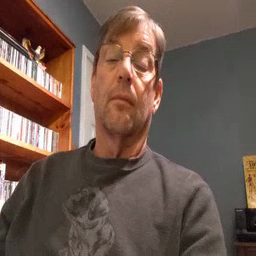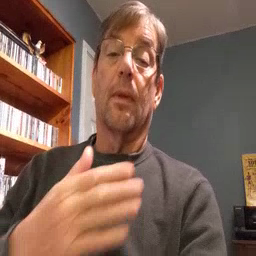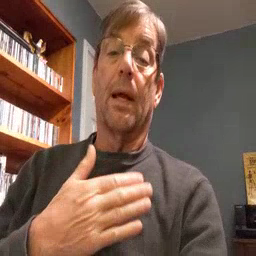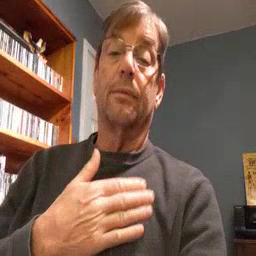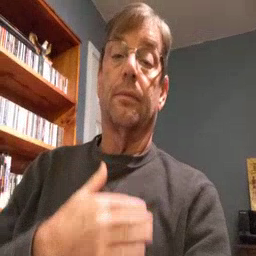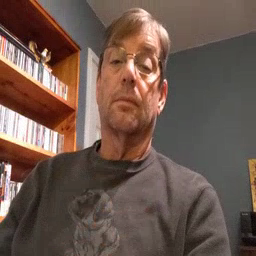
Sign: minemy